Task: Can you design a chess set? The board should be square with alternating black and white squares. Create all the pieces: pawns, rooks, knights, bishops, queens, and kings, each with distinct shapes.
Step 3073:
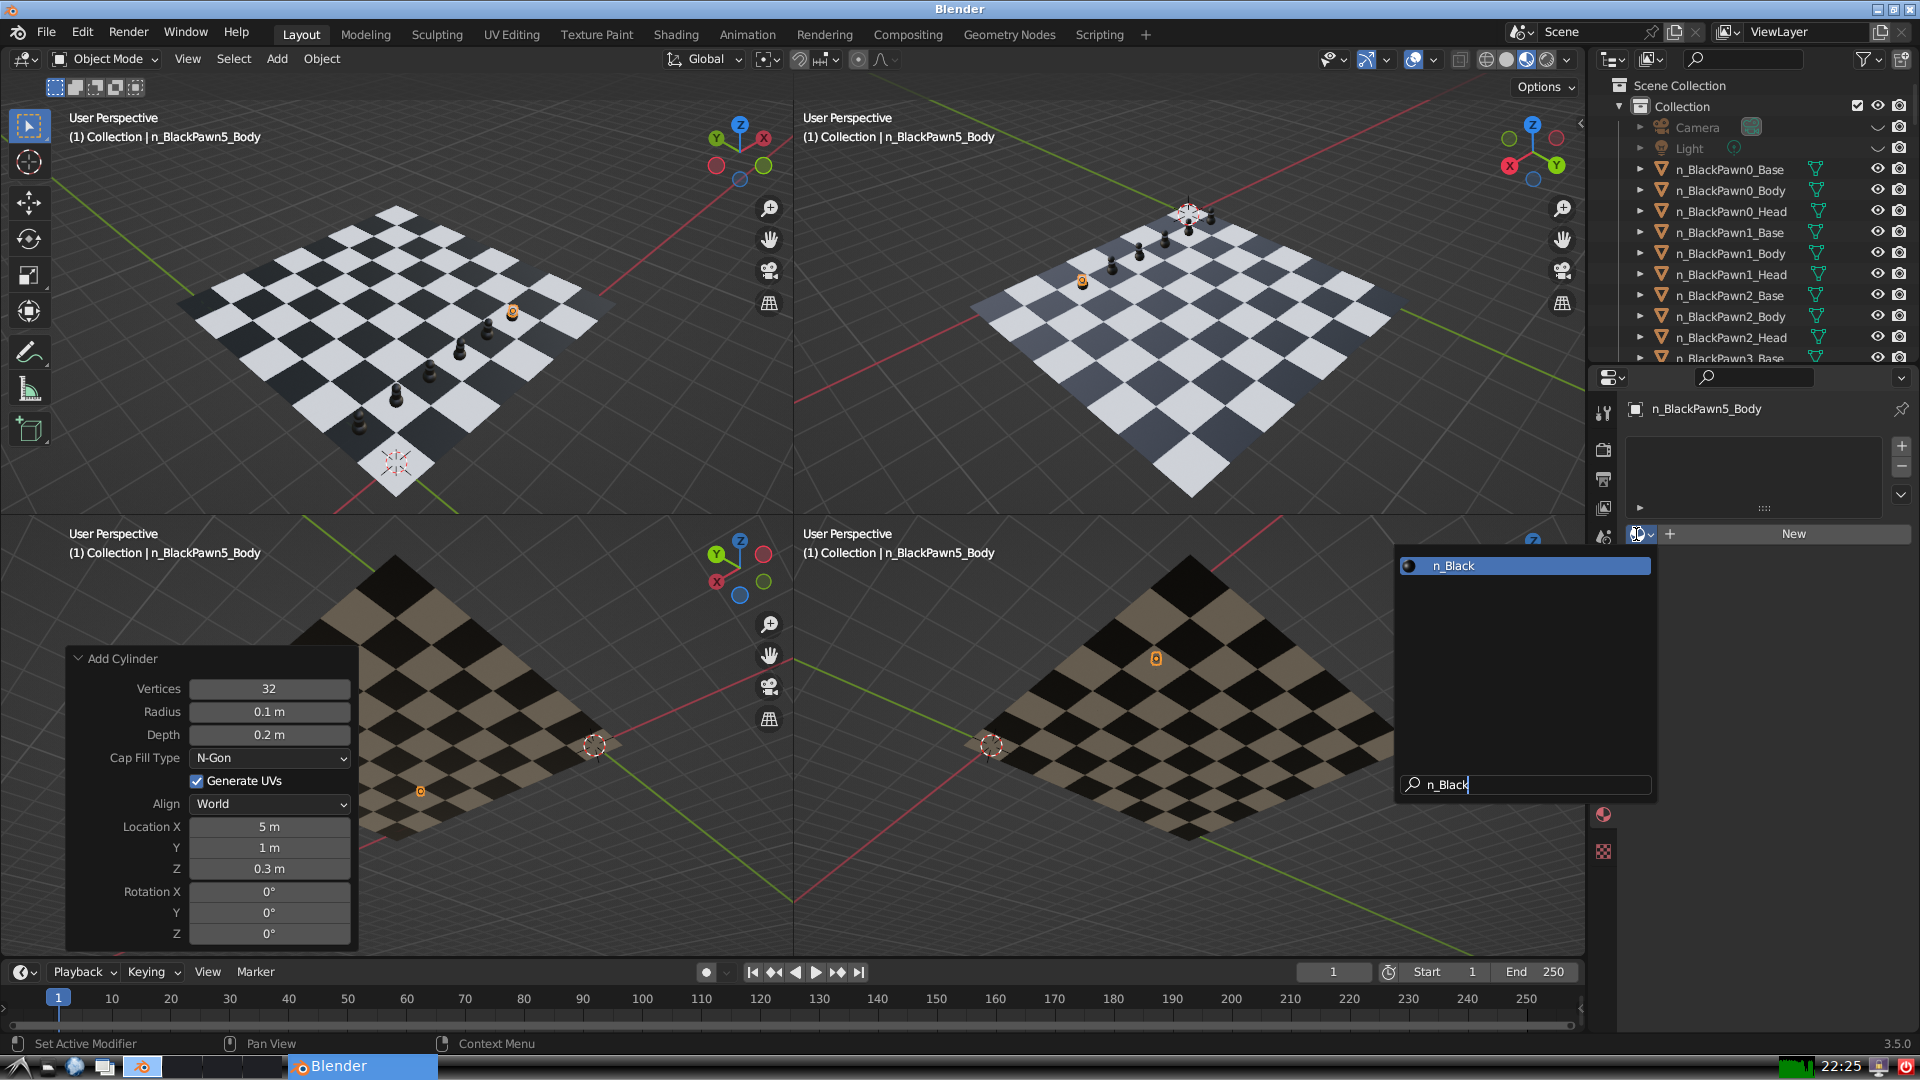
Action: {"key_press": ['Return']}